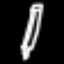
Label: pencil